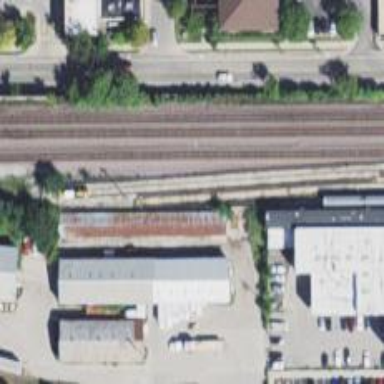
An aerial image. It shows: Yard area with electrified rail tracks.